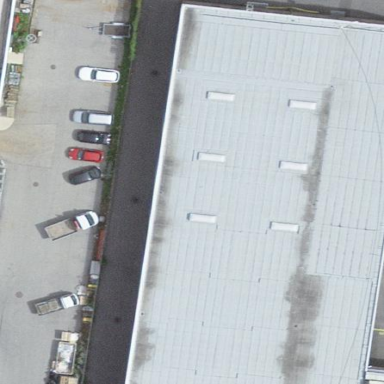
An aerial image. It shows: Industrial building.